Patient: sex M, age 72
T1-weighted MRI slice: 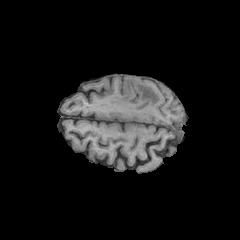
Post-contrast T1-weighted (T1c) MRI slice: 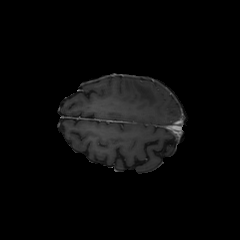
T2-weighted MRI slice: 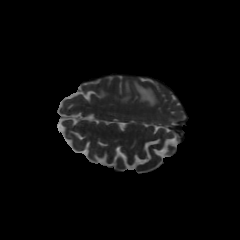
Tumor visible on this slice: yes
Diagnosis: Glioblastoma, IDH-wildtype
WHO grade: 4